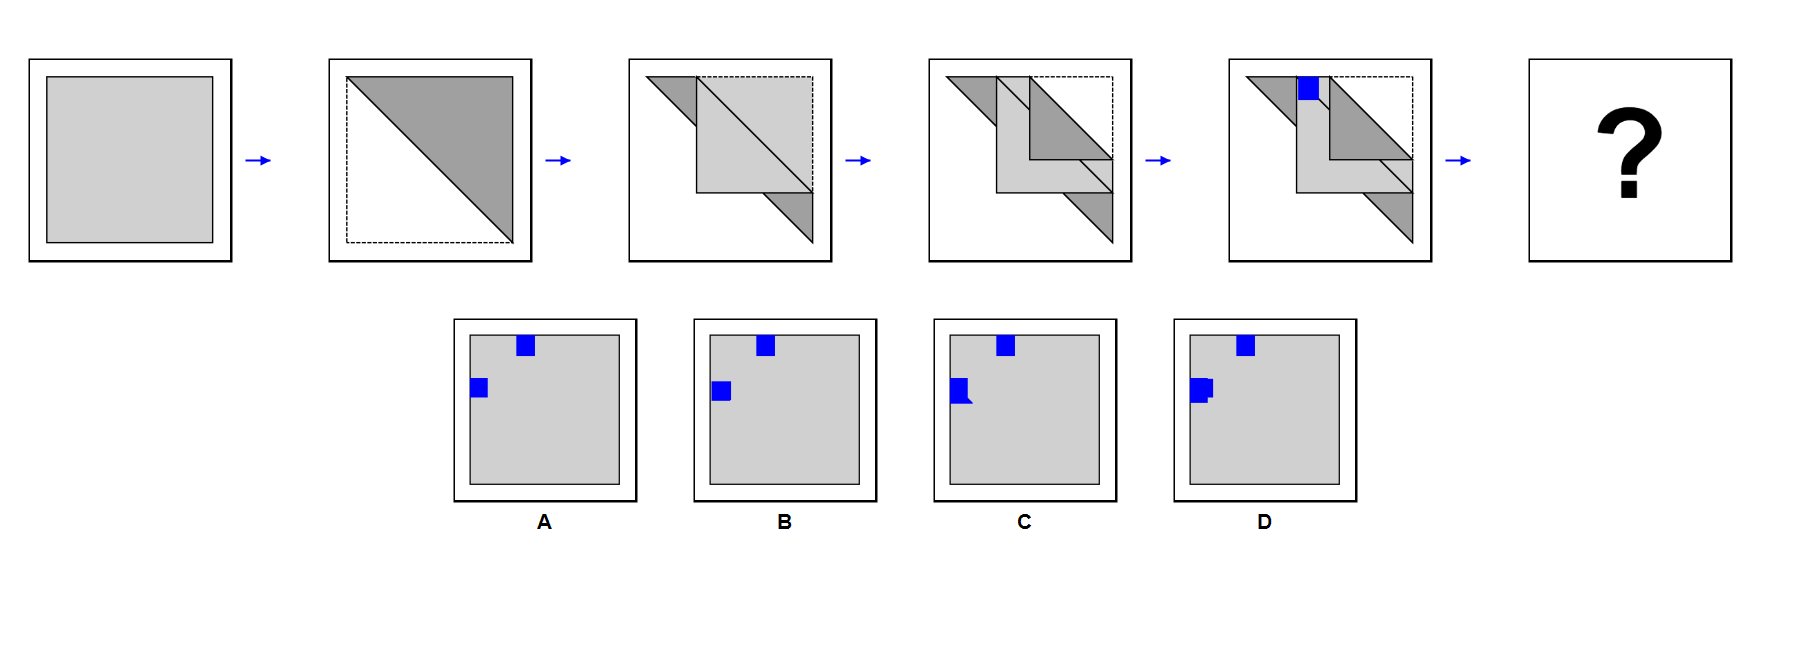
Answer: B